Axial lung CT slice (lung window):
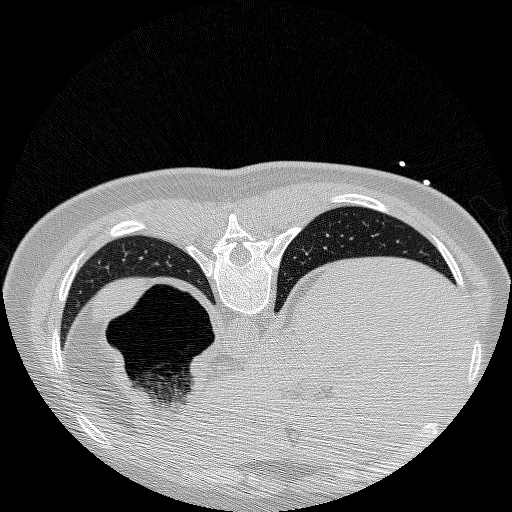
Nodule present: no